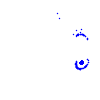
Particle: pion